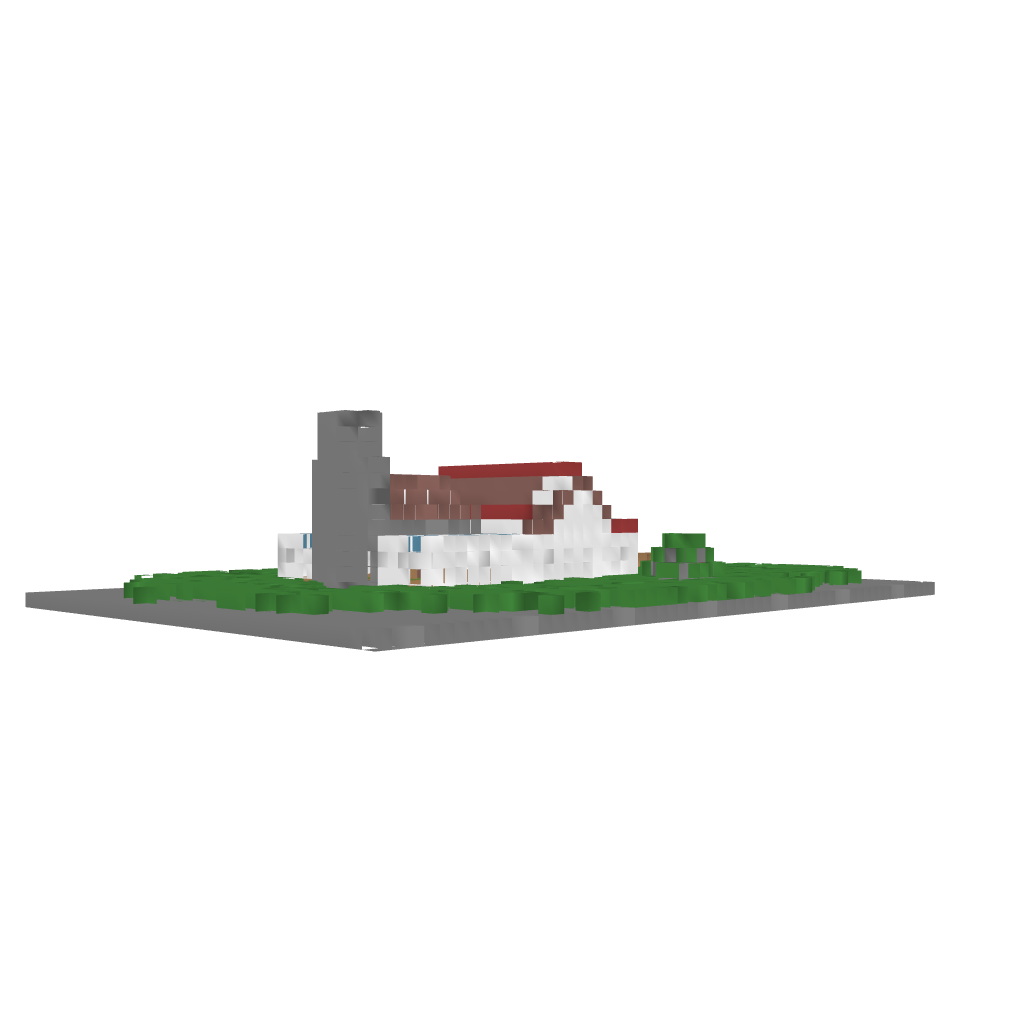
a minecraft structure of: Small Mansion bad low quality